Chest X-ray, PA view. Patient: 62 years old, sex M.
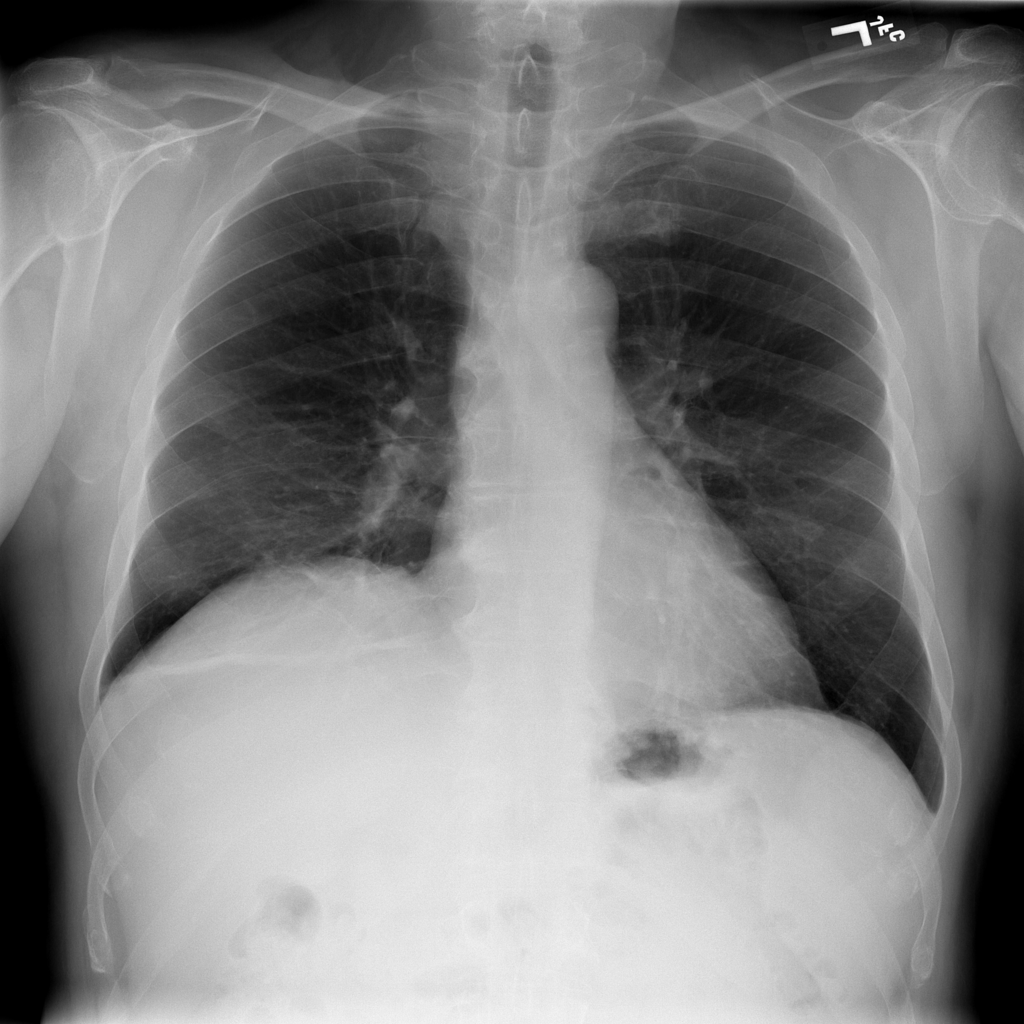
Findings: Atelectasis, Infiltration